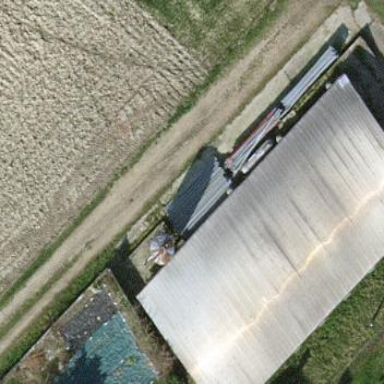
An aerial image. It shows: Farm building.